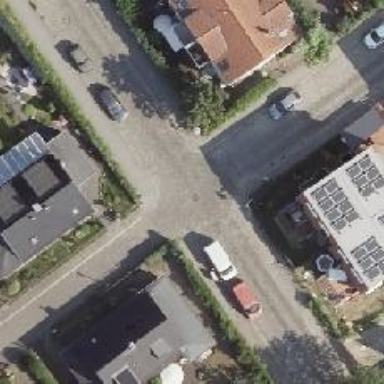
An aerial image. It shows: Residential road with sidewalks on both sides and opposite cycleway.